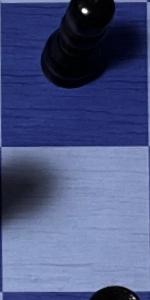
Label: Empty